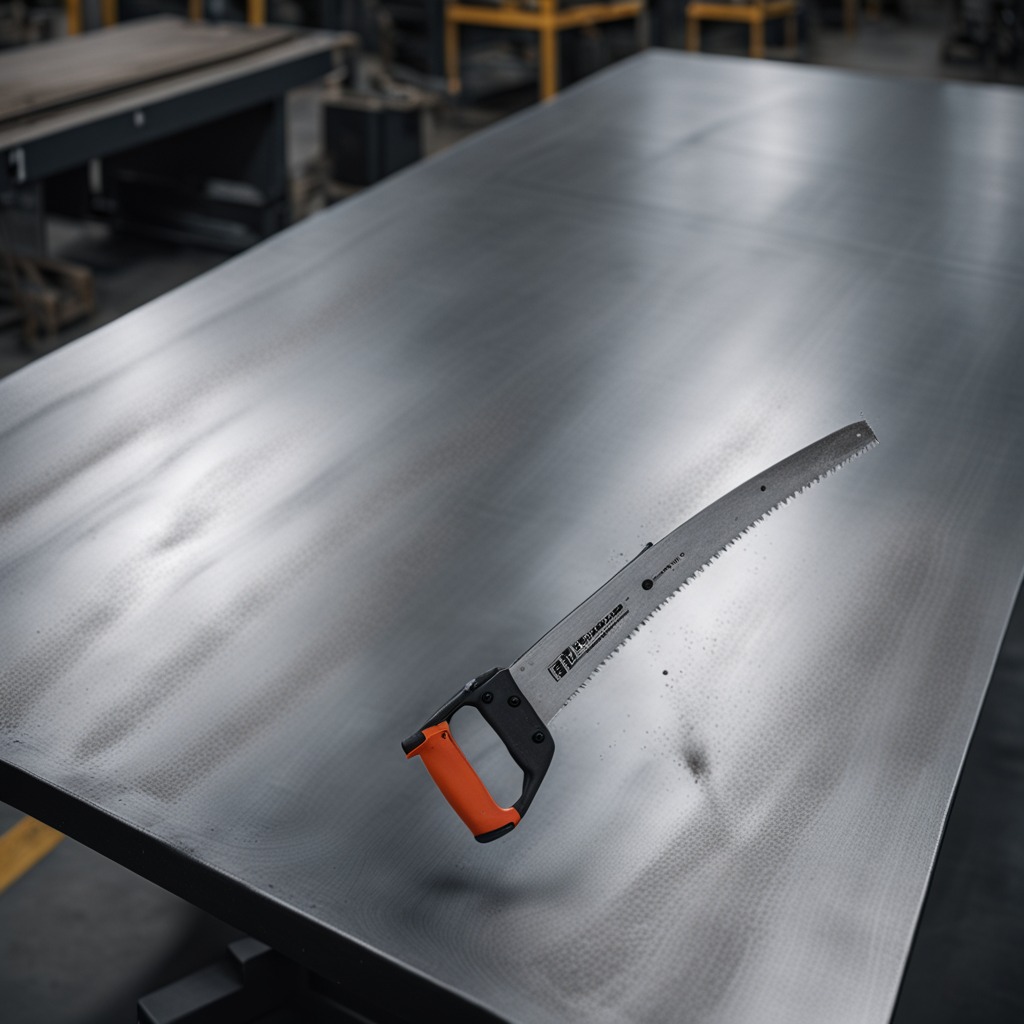
A metal saw is lying on a cold steel table in a mining workshop.